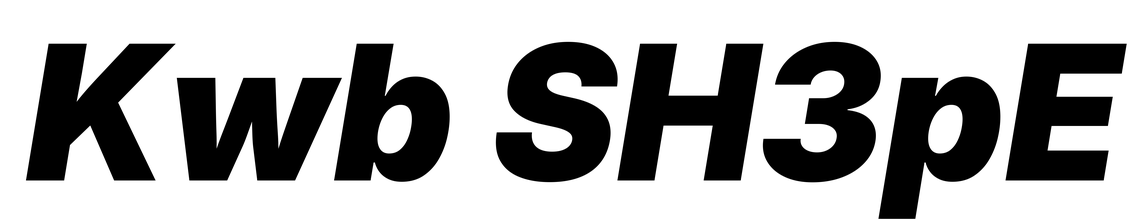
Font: Inter-Italic_Black_Italic